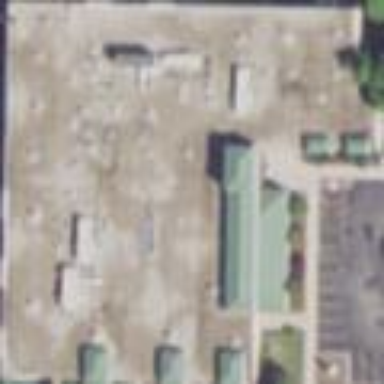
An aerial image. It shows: Animal shelter housed in building.